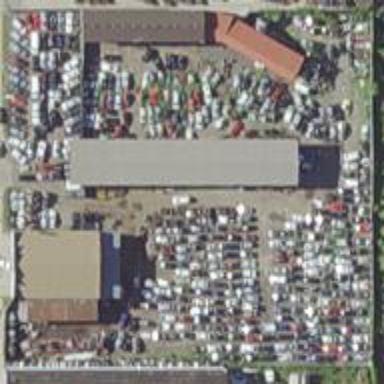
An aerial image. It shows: Industrial area designated as scrap yard.